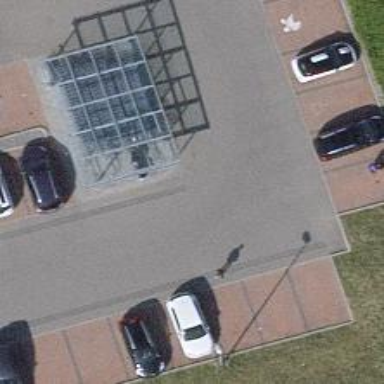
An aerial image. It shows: Bicycle parking area.